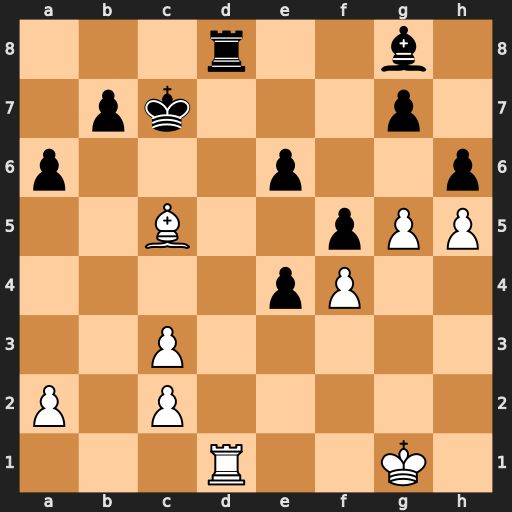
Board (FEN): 3r2b1/1pk3p1/p3p2p/2B2pPP/4pP2/2P5/P1P5/3R2K1
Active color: w
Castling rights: -
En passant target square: -
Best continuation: Bb6+ Kxb6 Rxd8